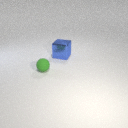
large blue metal cube behind small green rubber sphere